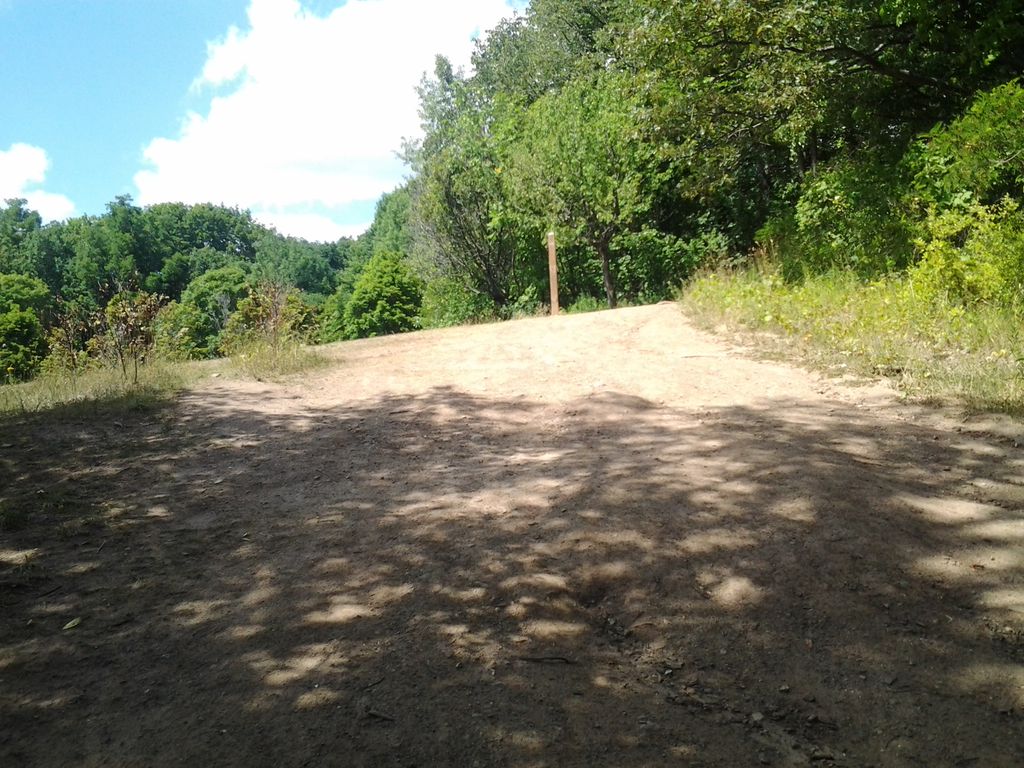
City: hamilton